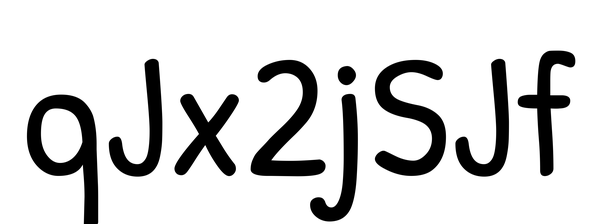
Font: PatrickHand-Regular